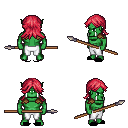
a pixel art fantasy rpg character, male body template, orc, green skin, leather shoulder armor, white pants, ruby red loose hair, black slippers, spear, four views (front, back, left, right), 2x2 character sprite sheet, small pixel art, hard edges, no anti-aliasing